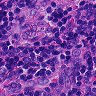
Metastatic tissue present: no